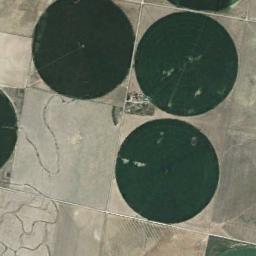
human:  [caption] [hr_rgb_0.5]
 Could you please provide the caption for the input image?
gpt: Some green circle farmland are in the bare land .

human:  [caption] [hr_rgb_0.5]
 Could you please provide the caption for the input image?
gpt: There is only a complete circle of farmland in the lower right corner .

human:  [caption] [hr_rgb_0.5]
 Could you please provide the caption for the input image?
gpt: Several dark green circular farmlands are surrounded by some square farmlands .

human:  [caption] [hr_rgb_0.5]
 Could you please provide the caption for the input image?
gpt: Three neatly arranged circular green fields .

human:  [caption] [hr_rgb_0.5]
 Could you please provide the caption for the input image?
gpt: There are three green circular farmlands of the same size .